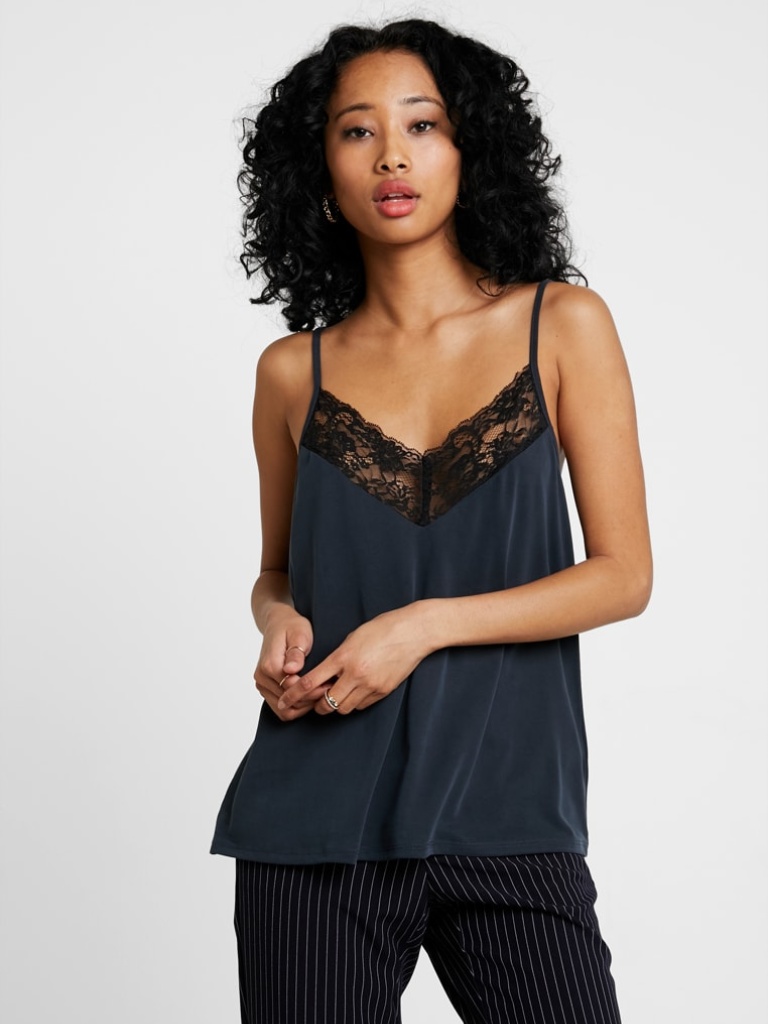
satin relaxed sleeveless hip length Untucked v-neck camisole